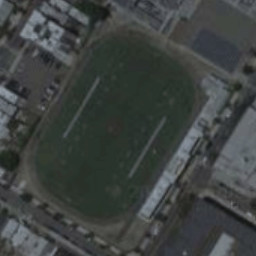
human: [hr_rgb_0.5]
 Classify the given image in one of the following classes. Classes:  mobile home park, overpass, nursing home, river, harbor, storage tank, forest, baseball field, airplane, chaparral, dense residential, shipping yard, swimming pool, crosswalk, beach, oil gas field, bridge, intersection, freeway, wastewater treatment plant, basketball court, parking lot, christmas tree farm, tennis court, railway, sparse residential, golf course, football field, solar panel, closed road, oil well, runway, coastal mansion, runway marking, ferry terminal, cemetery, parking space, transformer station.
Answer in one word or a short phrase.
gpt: football field